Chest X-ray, PA view. Patient: 26 years old, sex F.
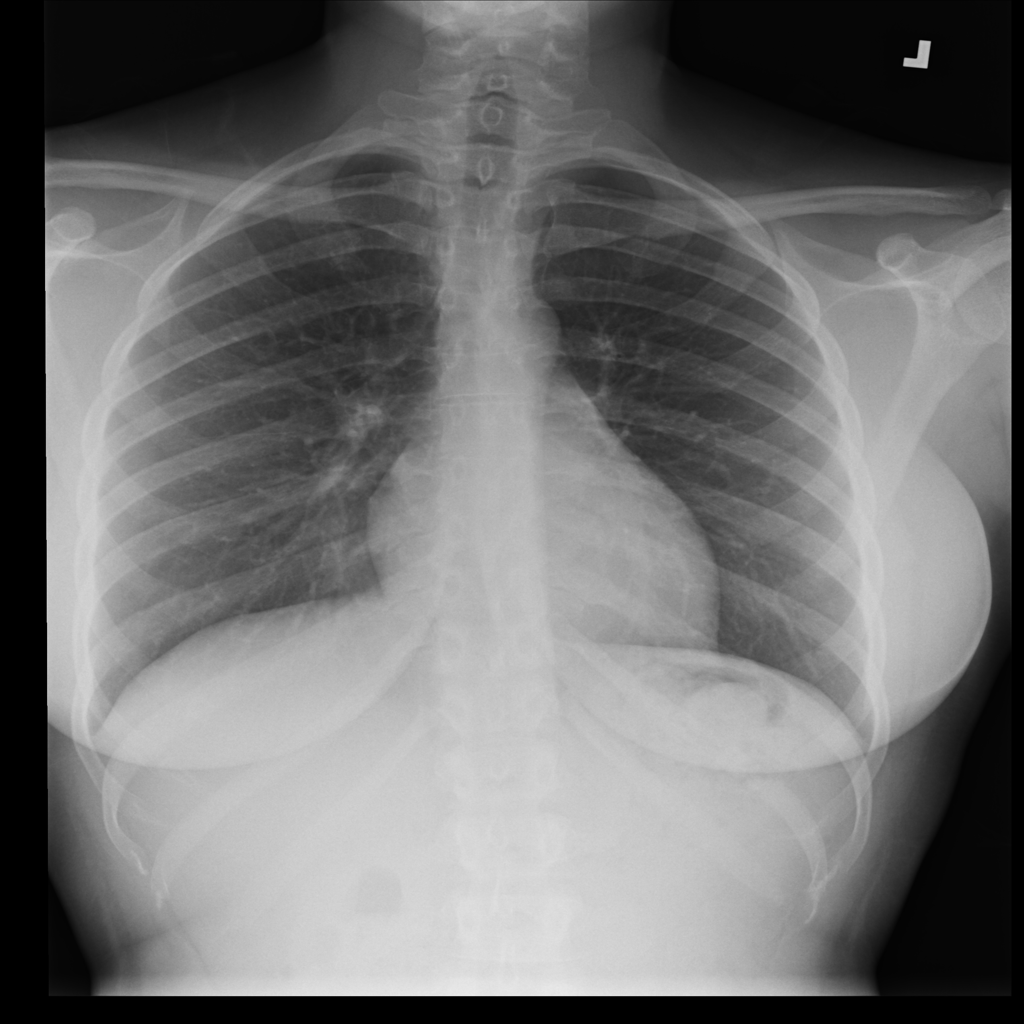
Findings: Infiltration